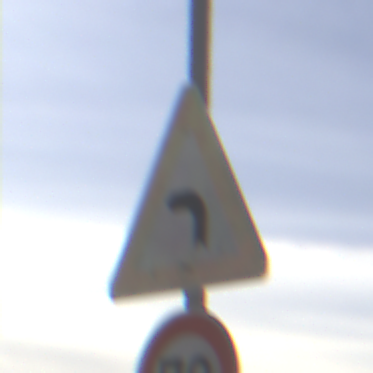
Verkehrszeichen: KurveLinks
Zusatzzeichen unten: Geschwindigkeit70
Umgebung: Outdoor, Nature
Tageszeit: MorningAfternoon
Wetter: PartlyCloudy
Licht: Natural
Jahreszeit: NotSpecified
Kontrast: HighContrast